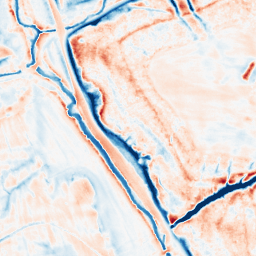
Category: classical
Decomposition family: gaussian
Decomposition parameters: sigma: 5
Upsampling method: cubic_mitchell
Upsampling parameters: scale: 2
Upsampling scale: 2